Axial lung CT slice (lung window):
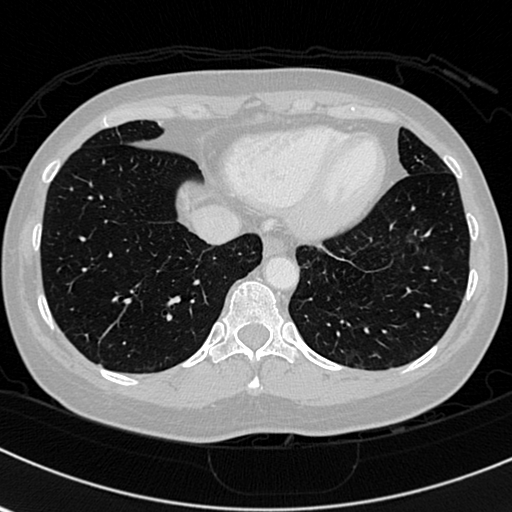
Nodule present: no